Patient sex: M
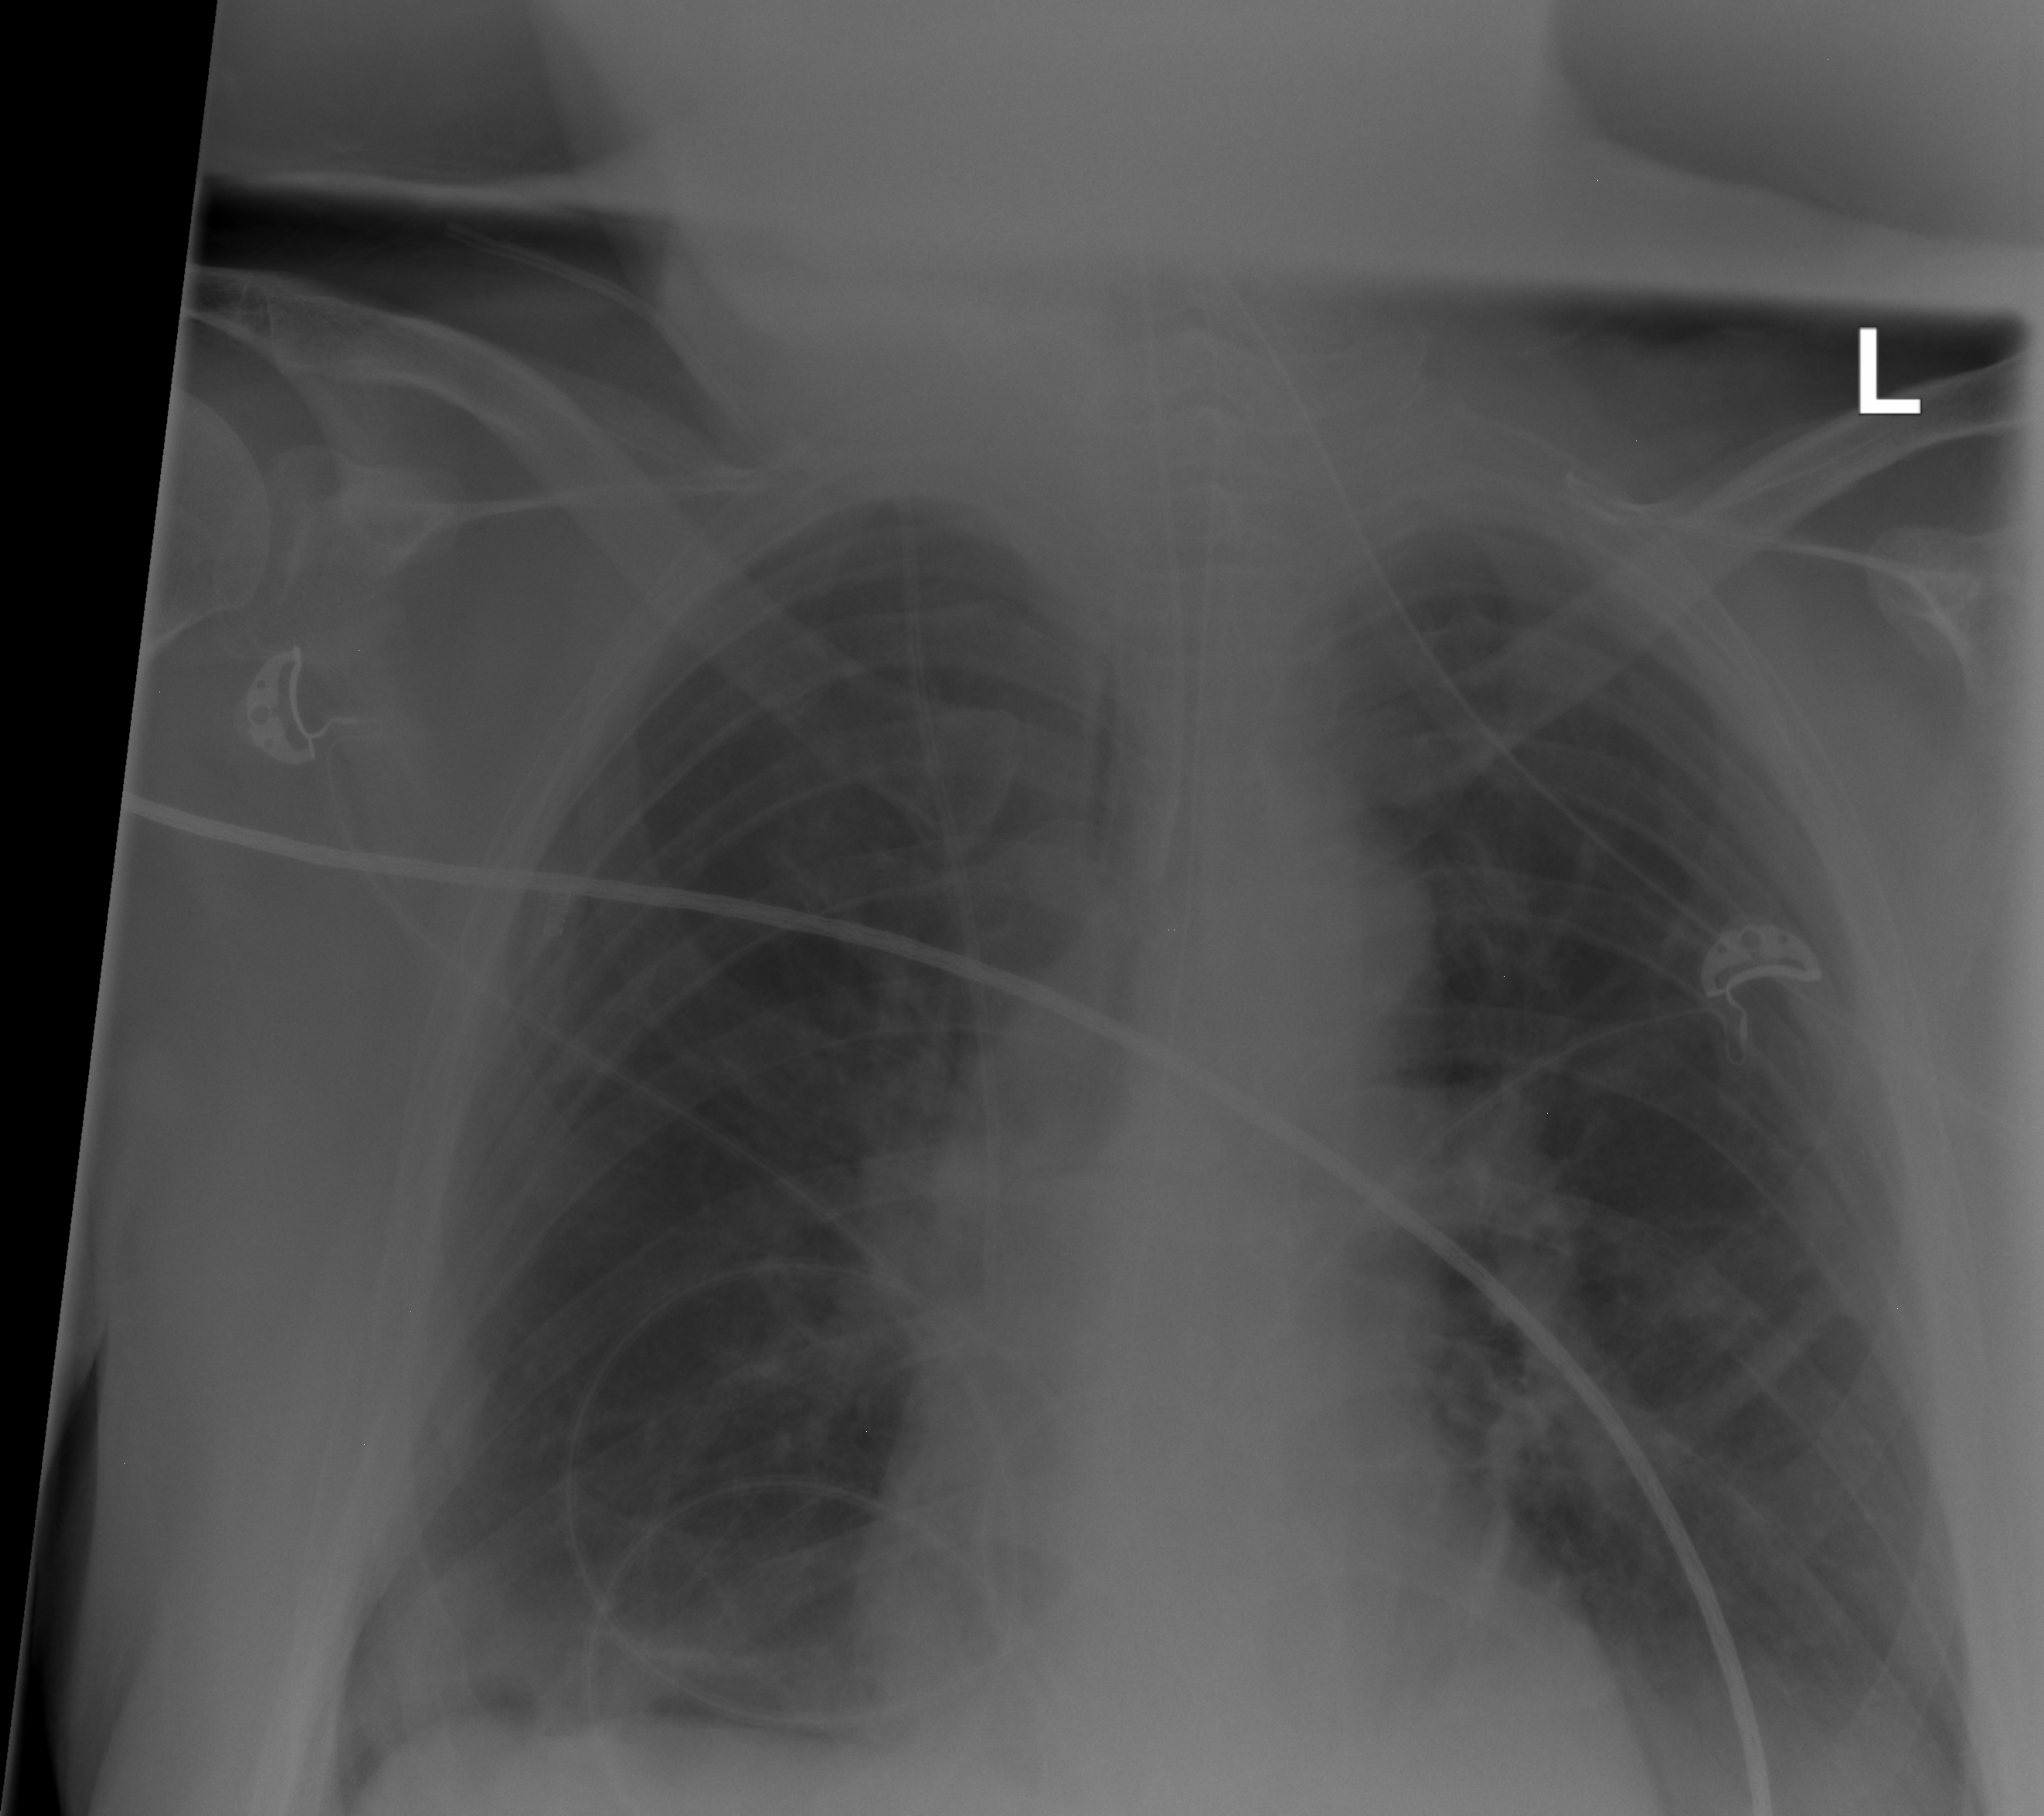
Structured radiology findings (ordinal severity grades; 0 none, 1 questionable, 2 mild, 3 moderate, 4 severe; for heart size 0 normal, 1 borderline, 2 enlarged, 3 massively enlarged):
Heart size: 0
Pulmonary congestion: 2
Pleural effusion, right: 0
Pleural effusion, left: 2
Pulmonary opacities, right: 0
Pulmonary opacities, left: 0
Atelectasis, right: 2
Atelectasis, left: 2